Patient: sex M, age 61
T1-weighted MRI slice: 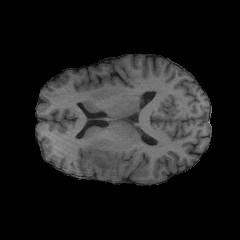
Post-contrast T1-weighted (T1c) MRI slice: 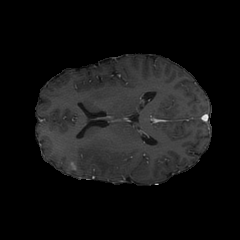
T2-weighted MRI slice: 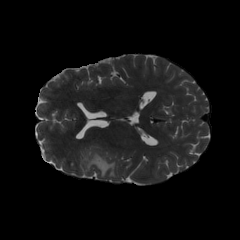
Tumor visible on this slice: yes
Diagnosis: Glioblastoma, IDH-wildtype
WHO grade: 4